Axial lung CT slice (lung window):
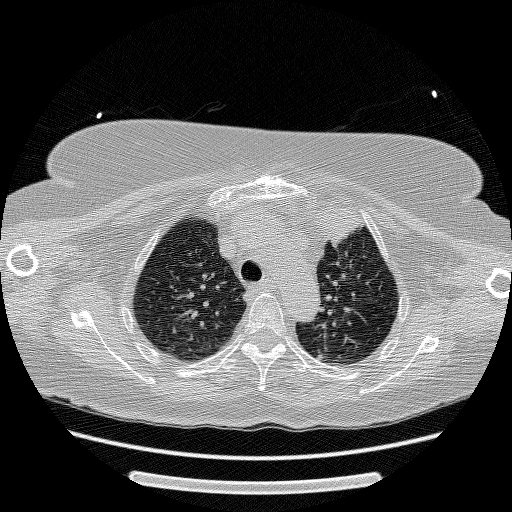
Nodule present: yes
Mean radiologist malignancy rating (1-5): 2